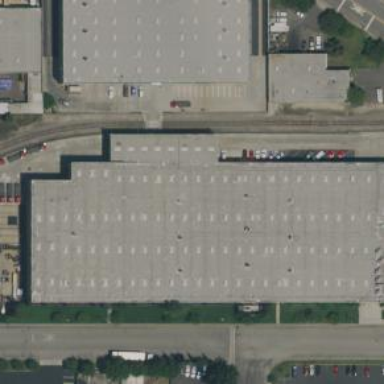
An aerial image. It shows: Industrial building.